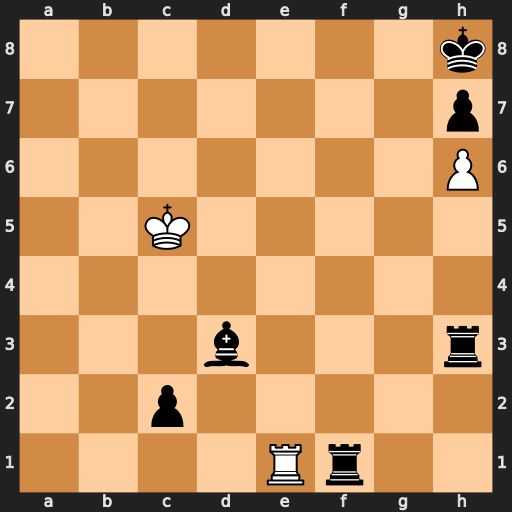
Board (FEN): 7k/7p/7P/2K5/8/3b3r/2p5/4Rr2
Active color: w
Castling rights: -
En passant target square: -
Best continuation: Re8+ Rf8 Rxf8#